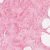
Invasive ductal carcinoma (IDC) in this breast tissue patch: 0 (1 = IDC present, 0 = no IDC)